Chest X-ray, PA view. Patient: 42 years old, sex M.
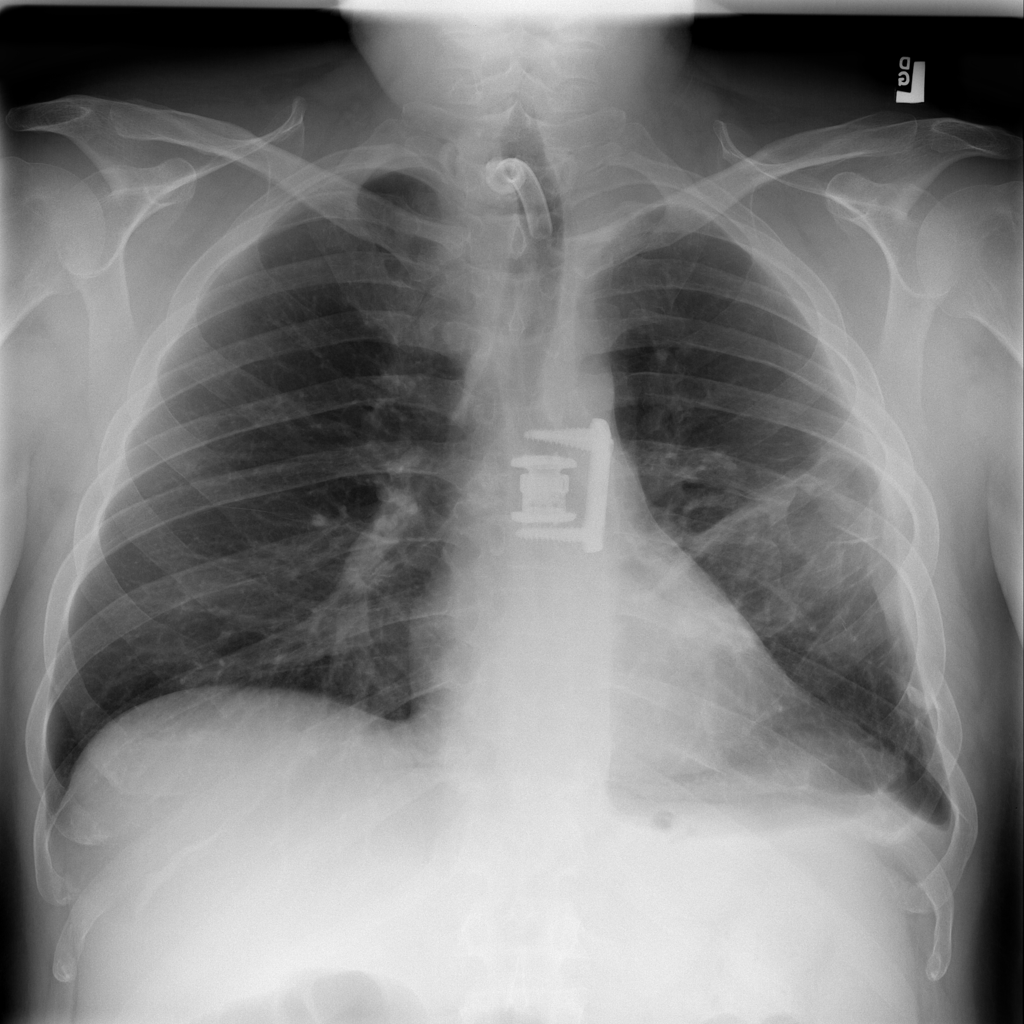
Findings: Pleural_Thickening